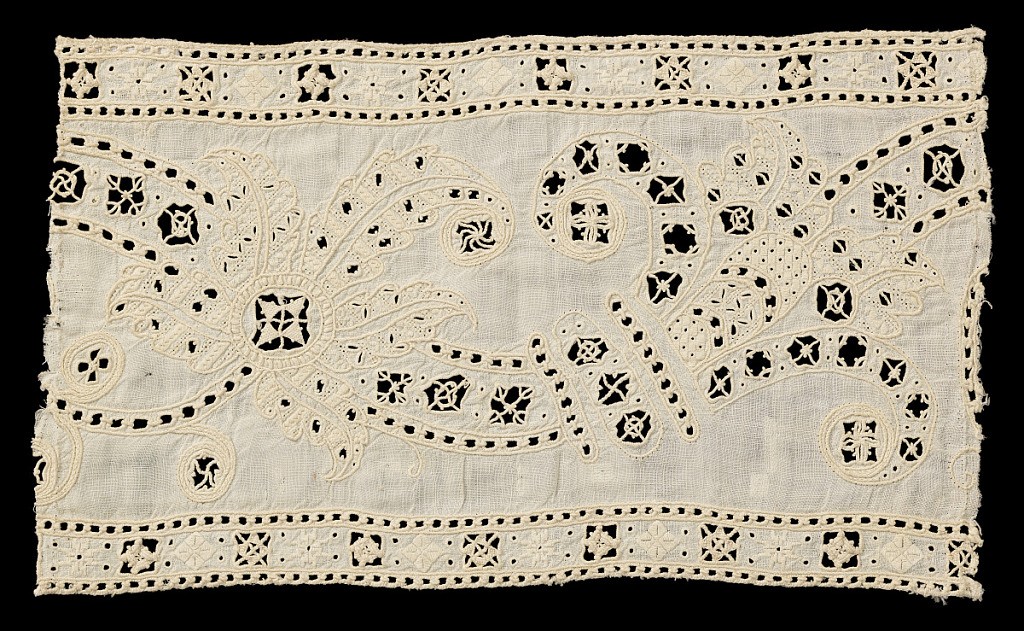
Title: Fragments
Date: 16th century
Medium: linen Technique: reticella needle lace
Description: Wide borders of reticella and embroidery of serpentine ribbons and leaf forms resembling butterflies.